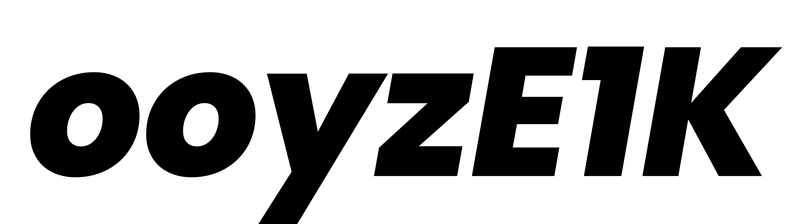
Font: Poppins-ExtraBoldItalic